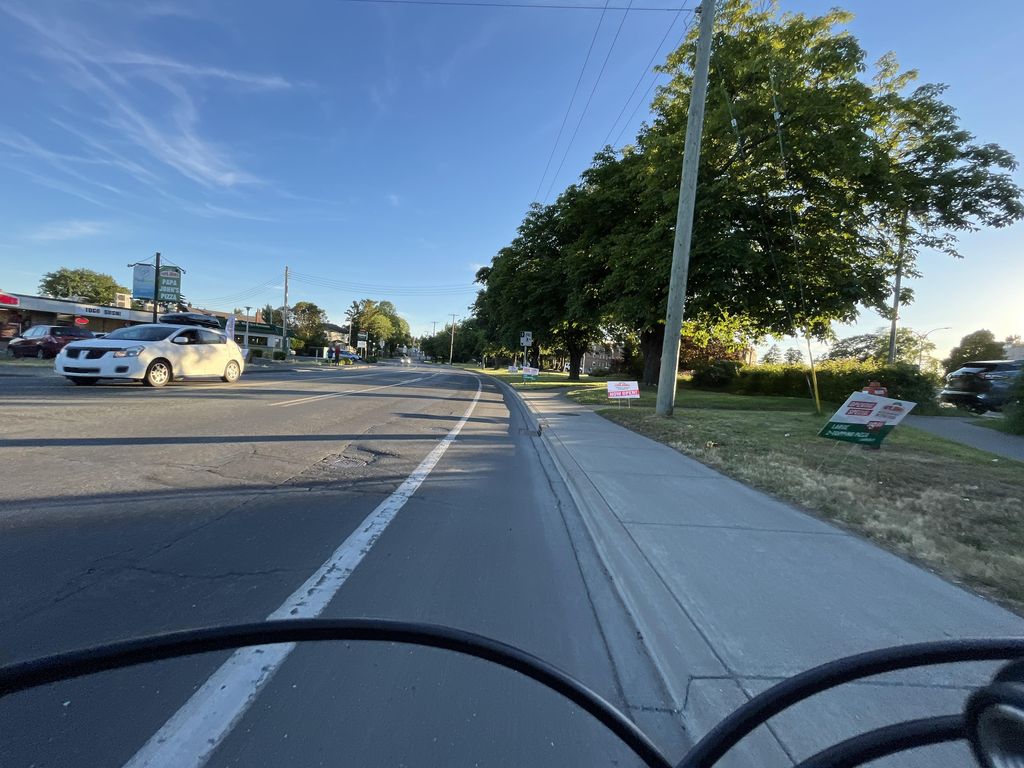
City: victoria